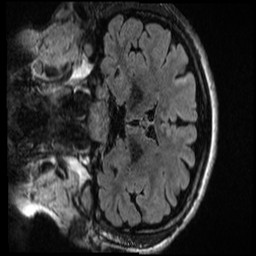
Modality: T1w
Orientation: coronal
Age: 23
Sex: female